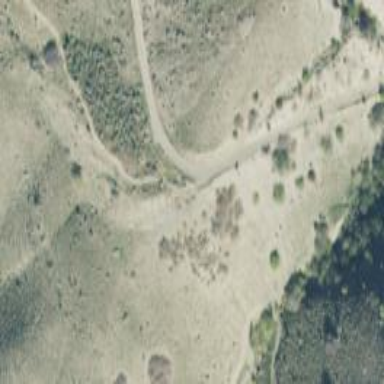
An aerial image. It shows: Route path.